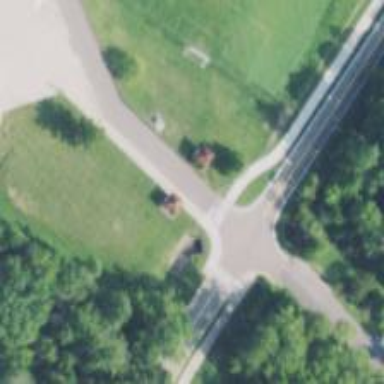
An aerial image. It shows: Marked crossing on cycleway.